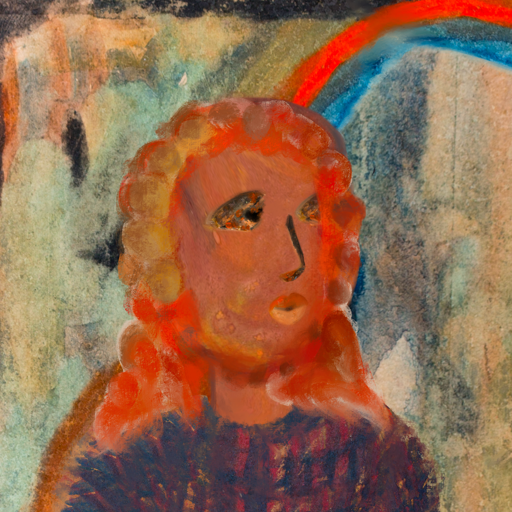
Background: Childish, Head And Neck Side: Mother_And_Son_Son, Face Side: Gypsy_Queen, Bust: In_The_Sun, Hair Side: Rupkatha, Head Accessory: Blank, Second Necklace: Blank, Necklace: Blank, Baby: Blank